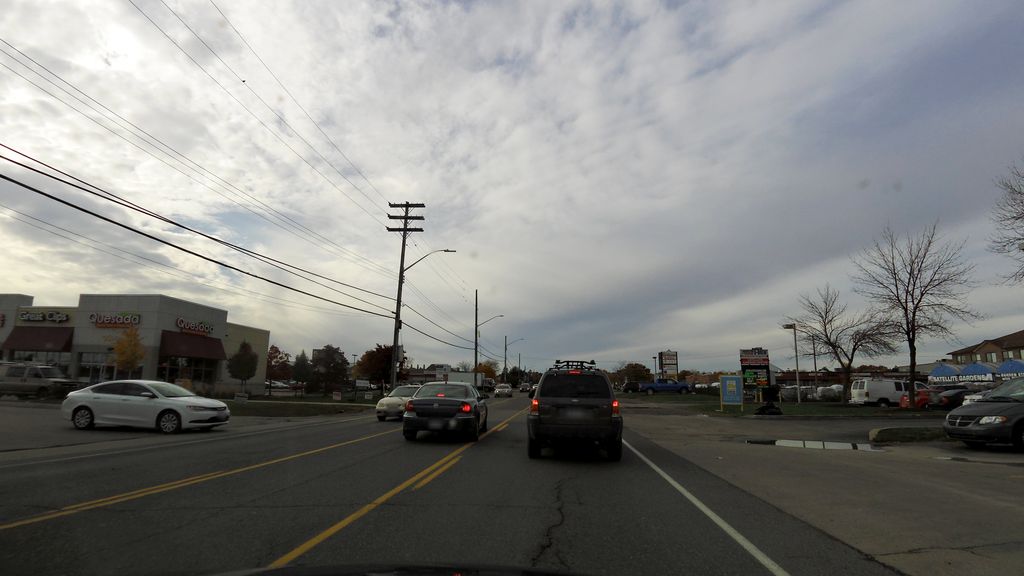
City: hamilton